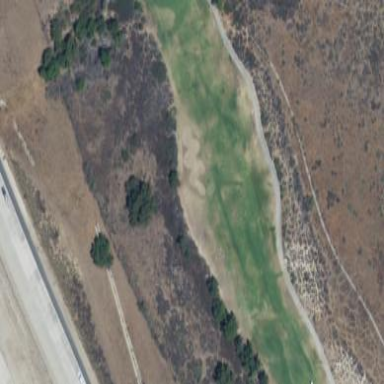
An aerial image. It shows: Golf fairway in the image.